Field crop: tomato
Growth stage: 1
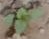
Species: solanum